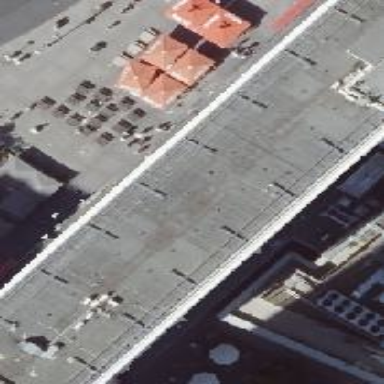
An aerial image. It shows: Commercial building with flat roof.